Field crop: maize
Growth stage: 2
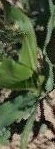
Species: maize